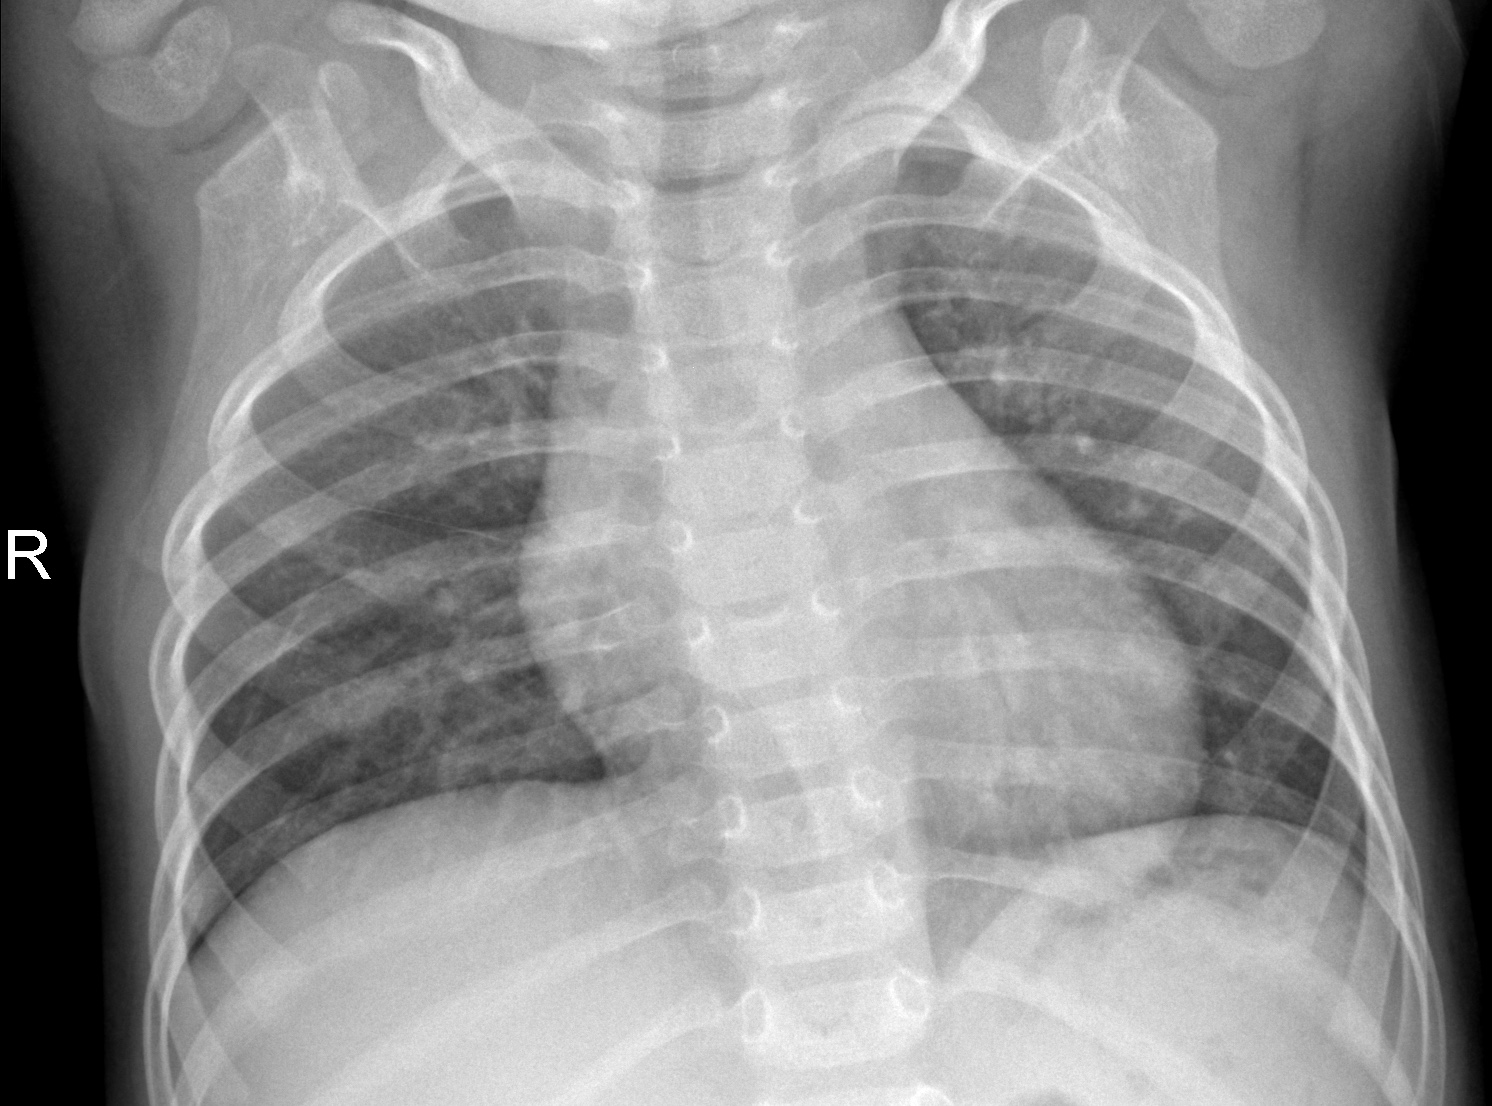
Diagnosis: NORMAL